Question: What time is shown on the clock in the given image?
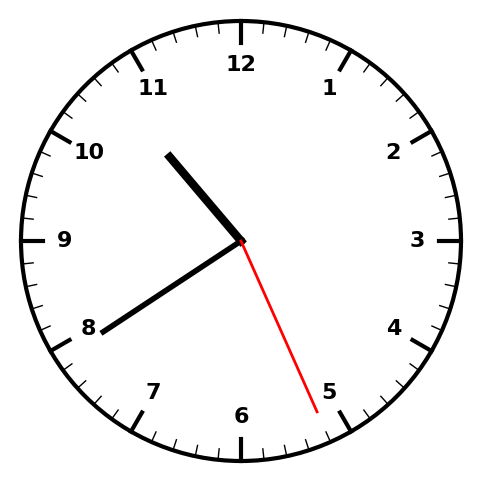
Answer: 10:39:26